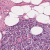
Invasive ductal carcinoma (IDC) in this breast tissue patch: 0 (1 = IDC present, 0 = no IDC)